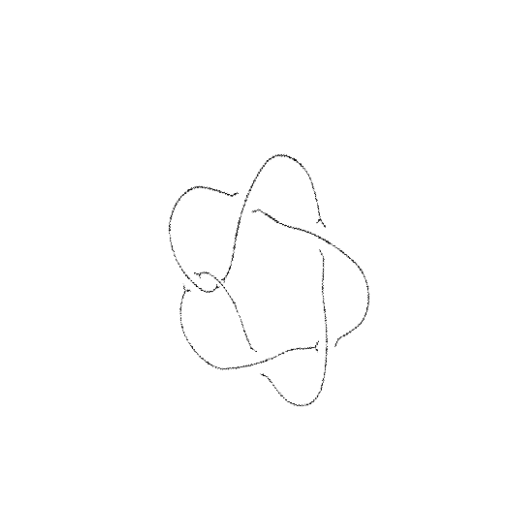
Crossing number: 6